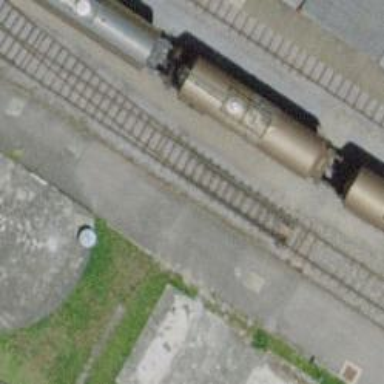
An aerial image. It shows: Railway switch.